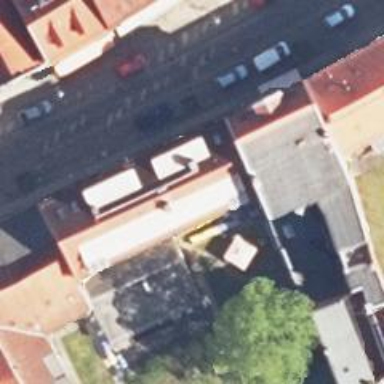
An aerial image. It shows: Pharmacy.